二年级 · 计数
笑准备把 2 个黄色糖果、 9 个红色糖果、 4 个蓝色糖果装在一个小礼袋里, 这些糖果最多能装

成多少袋这样的小礼袋?

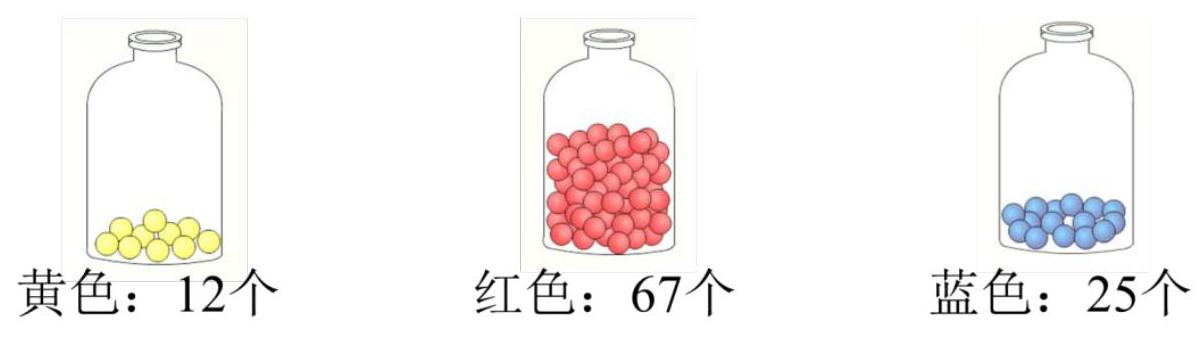
答案: 12 \div 2=6$ (袋） $\quad 69 \div 9=7$ (袋） $\cdots \cdots 6$ (个) $\quad 25 \div 4=6$ (袋) $\cdots \cdots 1$ (个） $\quad 6$ 袋 $<7$ 袋

答: 这些糖果最多能装成 6 个这样的小礼袋。